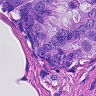
Metastatic tissue present: yes